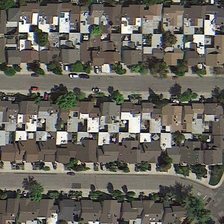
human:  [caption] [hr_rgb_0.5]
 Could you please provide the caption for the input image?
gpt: many buildings and some green trees are in a dense residential area .

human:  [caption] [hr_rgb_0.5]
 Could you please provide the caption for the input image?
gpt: many buildings and some green trees are in a dense residential area .

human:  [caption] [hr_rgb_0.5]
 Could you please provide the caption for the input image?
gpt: many buildings and some green trees are in a dense residential area .

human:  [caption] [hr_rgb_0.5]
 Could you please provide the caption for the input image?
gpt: many buildings and some green trees are in a dense residential area .

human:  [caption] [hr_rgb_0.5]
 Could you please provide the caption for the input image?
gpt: many buildings and some green trees are in a dense residential area .